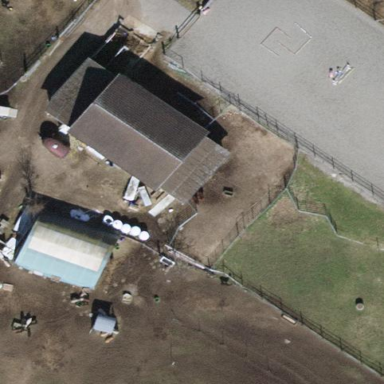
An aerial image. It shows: Farmyard area.